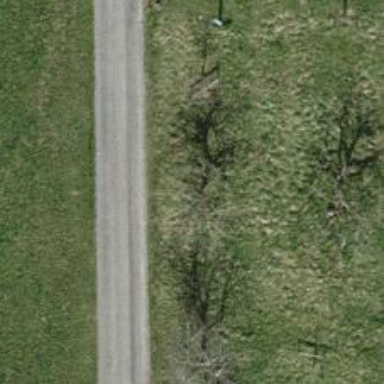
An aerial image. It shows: Single tag "natural: tree."